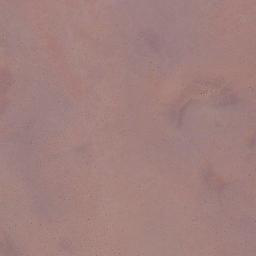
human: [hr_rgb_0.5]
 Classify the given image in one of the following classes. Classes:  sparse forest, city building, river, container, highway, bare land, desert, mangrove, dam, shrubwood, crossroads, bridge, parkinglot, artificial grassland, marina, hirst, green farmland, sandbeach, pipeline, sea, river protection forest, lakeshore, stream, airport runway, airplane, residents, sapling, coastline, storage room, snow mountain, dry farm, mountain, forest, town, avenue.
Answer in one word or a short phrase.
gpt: desert